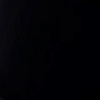
Label: space